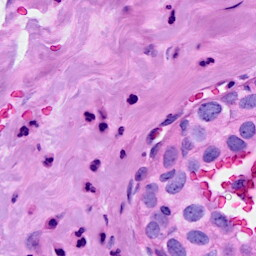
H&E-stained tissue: Breast